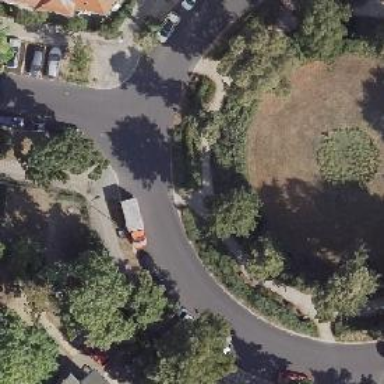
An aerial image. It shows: Unmarked crossing on footway.